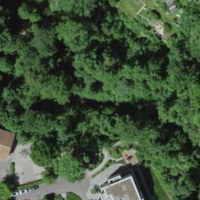
EUNIS habitat code: 55
Species observed at this site:
Allium ursinum
Motacilla cinerea
Lonicera acuminata
Sitta europaea
Cinclus cinclus
Tussilago farfara
Aruncus dioicus
Cornus sanguinea